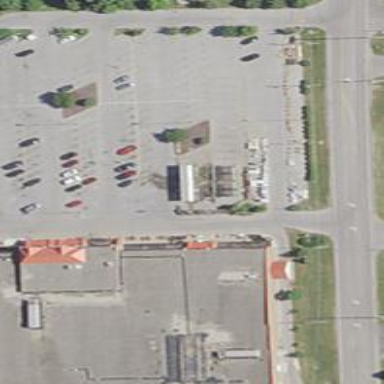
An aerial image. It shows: Retail building housing country store.